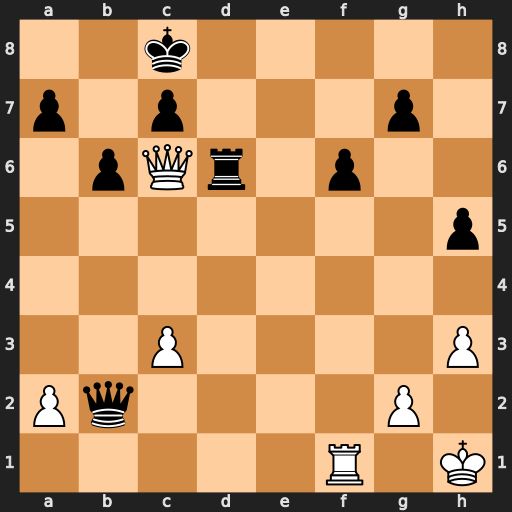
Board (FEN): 2k5/p1p3p1/1pQr1p2/7p/8/2P4P/Pq4P1/5R1K
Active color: w
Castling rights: -
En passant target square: -
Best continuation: Qa8+ Kd7 Re1 Re6 Qd5+